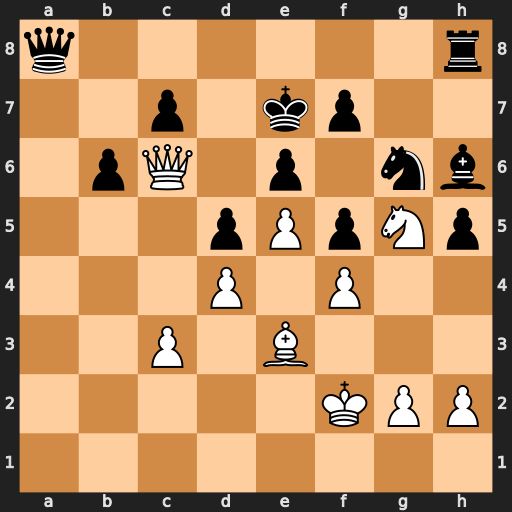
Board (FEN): q6r/2p1kp2/1pQ1p1nb/3pPpNp/3P1P2/2P1B3/5KPP/8
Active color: w
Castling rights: -
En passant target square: -
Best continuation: Qxc7+ Ke8 Qxf7+ Kd8 Nxe6+ Kc8 Qc7#